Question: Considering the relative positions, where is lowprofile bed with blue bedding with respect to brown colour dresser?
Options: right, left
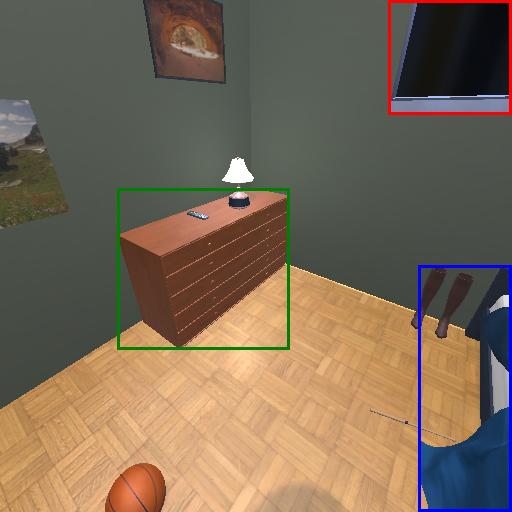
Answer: right